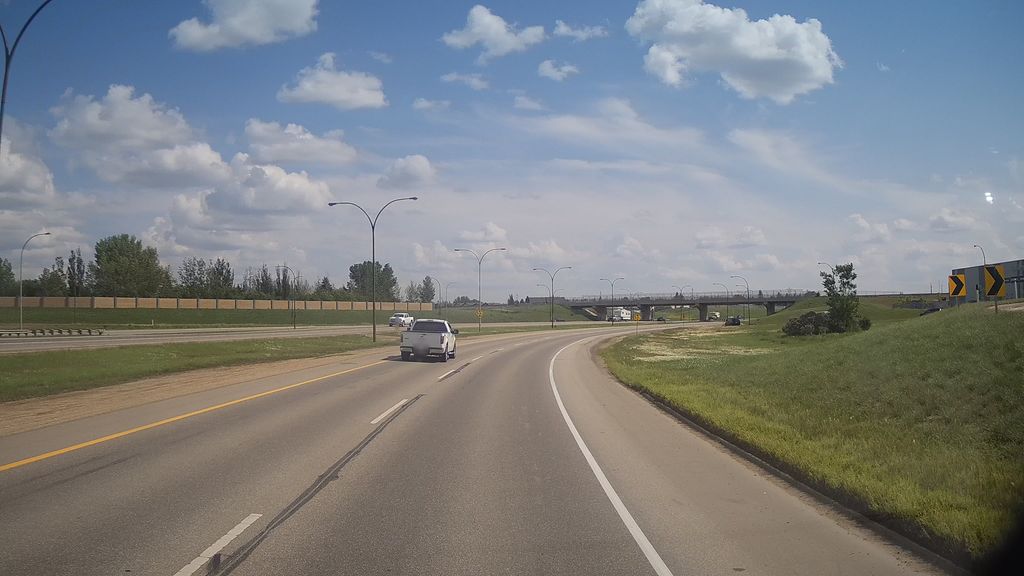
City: saskatoon